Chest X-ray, AP view. Patient: 39 years old, sex F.
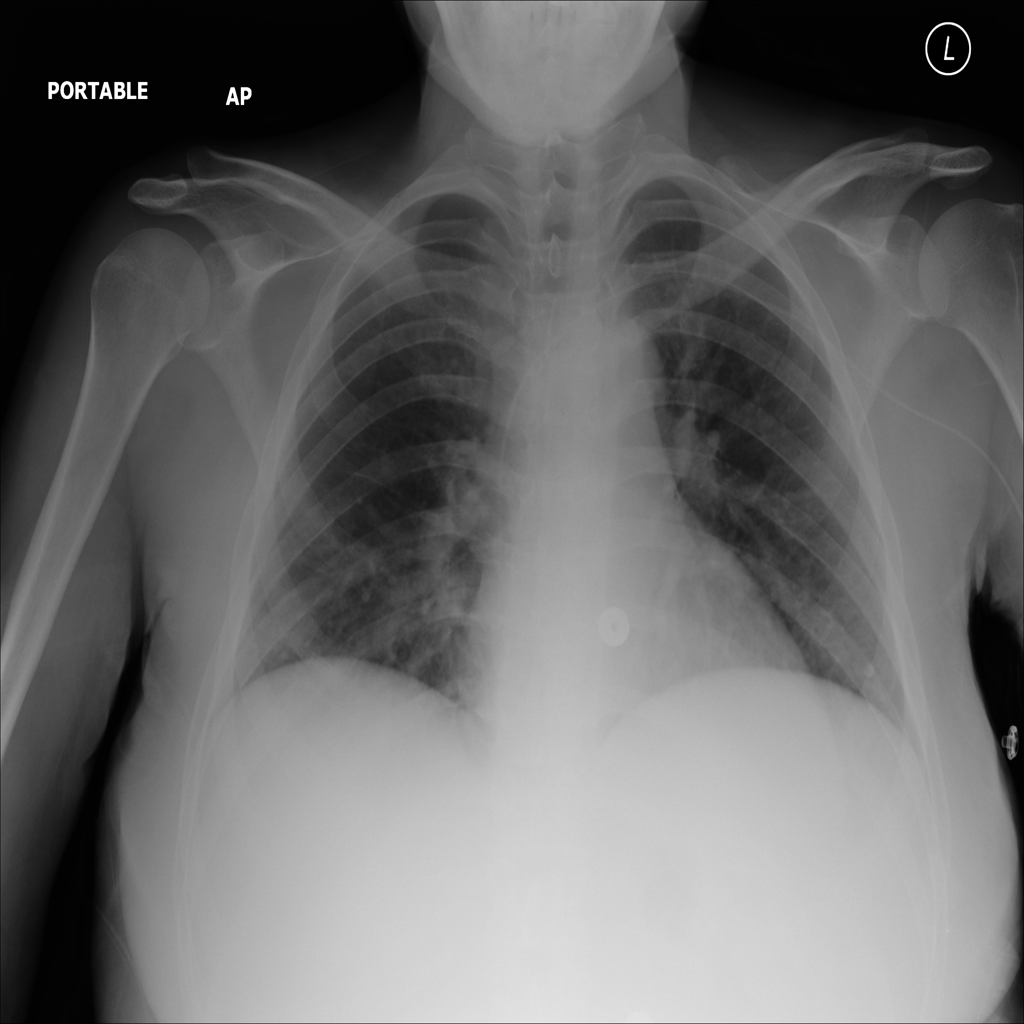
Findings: No Finding